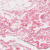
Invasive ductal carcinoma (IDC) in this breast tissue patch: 0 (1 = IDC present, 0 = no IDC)